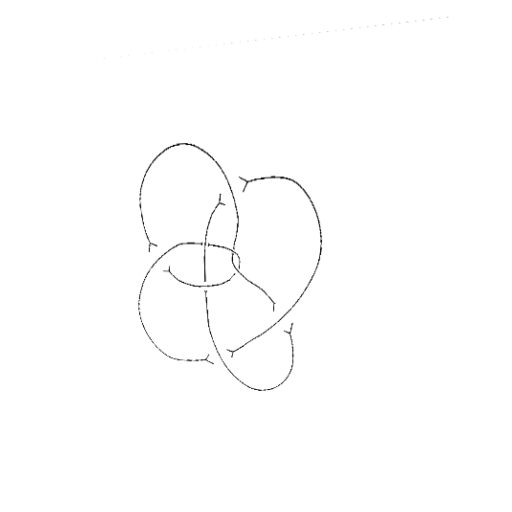
Crossing number: 8